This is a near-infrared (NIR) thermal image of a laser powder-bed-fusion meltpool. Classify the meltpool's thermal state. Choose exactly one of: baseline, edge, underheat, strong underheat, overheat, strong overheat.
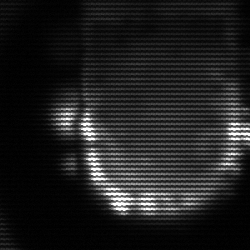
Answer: baseline